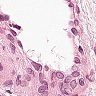
Metastatic tissue present: no